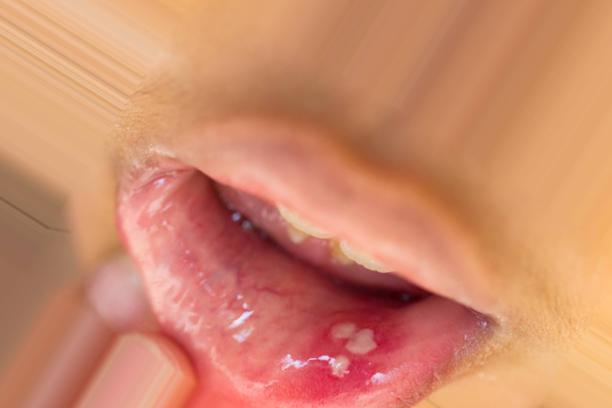
Condition: Mouth Ulcer